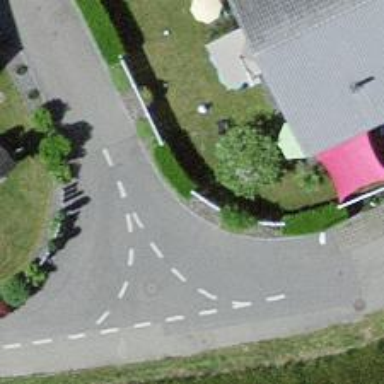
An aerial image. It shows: Hedge acting as barrier.